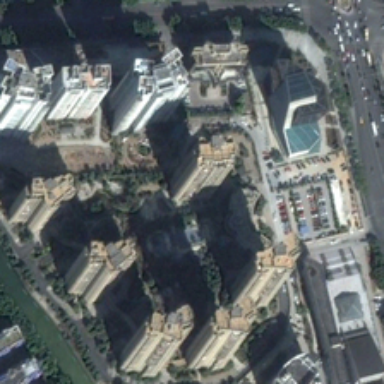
Many buildings and some green trees are in a commercial area .